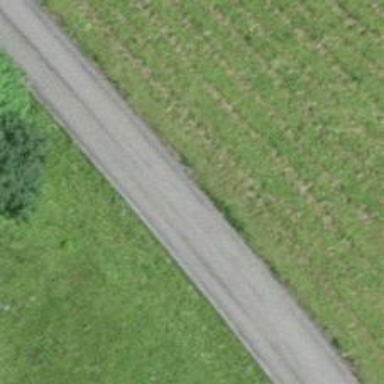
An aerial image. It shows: Unclassified road with asphalt surface.